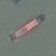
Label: civil